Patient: sex M, age 30
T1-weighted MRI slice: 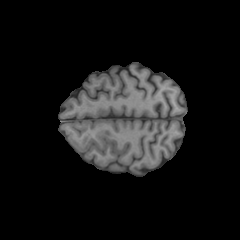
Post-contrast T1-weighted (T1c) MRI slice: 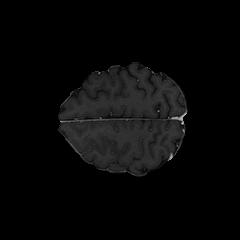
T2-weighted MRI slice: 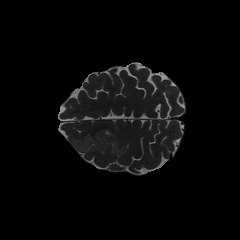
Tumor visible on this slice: yes
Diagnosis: Astrocytoma, IDH-mutant
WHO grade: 4